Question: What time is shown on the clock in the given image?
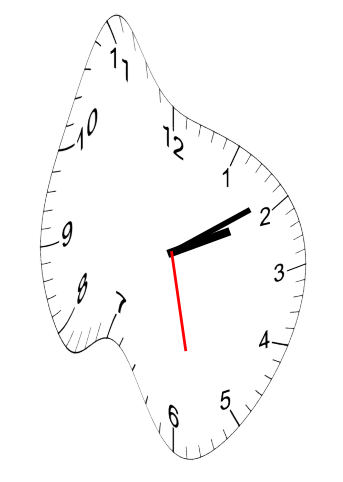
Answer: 02:09:28